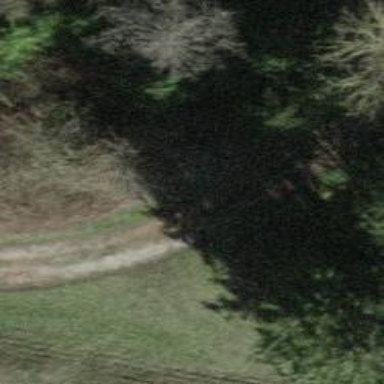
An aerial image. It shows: Path leading to bridge.